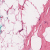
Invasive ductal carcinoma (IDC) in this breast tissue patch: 0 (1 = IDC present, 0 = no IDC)